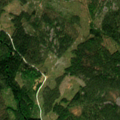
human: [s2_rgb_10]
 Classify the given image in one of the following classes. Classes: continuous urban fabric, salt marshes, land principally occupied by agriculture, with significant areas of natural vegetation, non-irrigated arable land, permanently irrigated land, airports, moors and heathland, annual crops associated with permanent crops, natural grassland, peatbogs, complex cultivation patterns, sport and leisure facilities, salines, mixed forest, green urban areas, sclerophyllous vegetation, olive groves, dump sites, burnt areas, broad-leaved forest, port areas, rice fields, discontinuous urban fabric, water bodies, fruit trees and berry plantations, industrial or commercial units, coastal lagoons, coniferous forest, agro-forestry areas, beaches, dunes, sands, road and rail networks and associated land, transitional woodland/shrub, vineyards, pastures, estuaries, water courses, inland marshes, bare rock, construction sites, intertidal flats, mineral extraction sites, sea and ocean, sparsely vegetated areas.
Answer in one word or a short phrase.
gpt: coniferous forest, transitional woodland/shrub